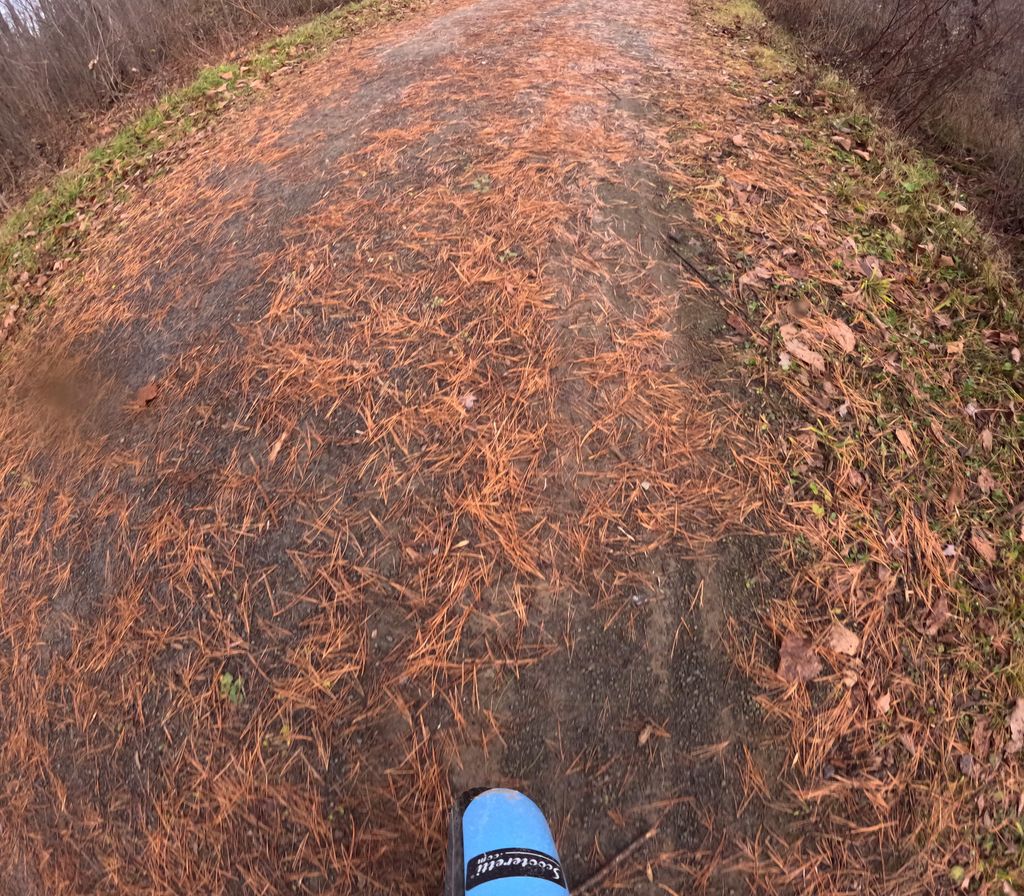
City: ottawa-gatineau